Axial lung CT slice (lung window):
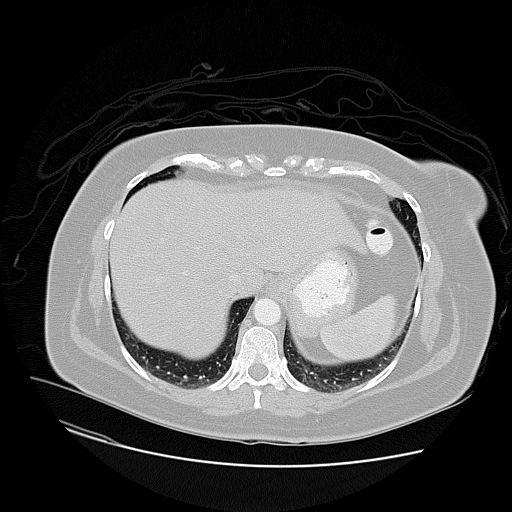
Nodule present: no